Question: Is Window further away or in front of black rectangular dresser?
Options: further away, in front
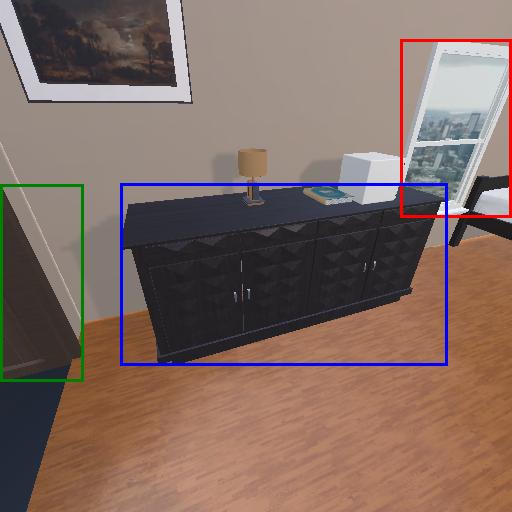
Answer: further away